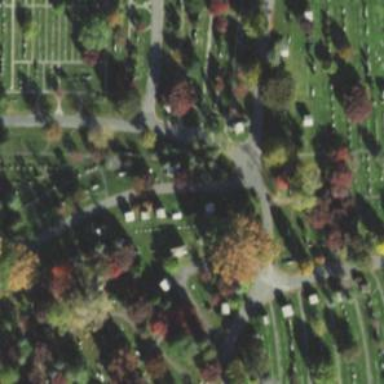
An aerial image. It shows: Road leading to cemetery.